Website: bh-photo
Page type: customer-info-address
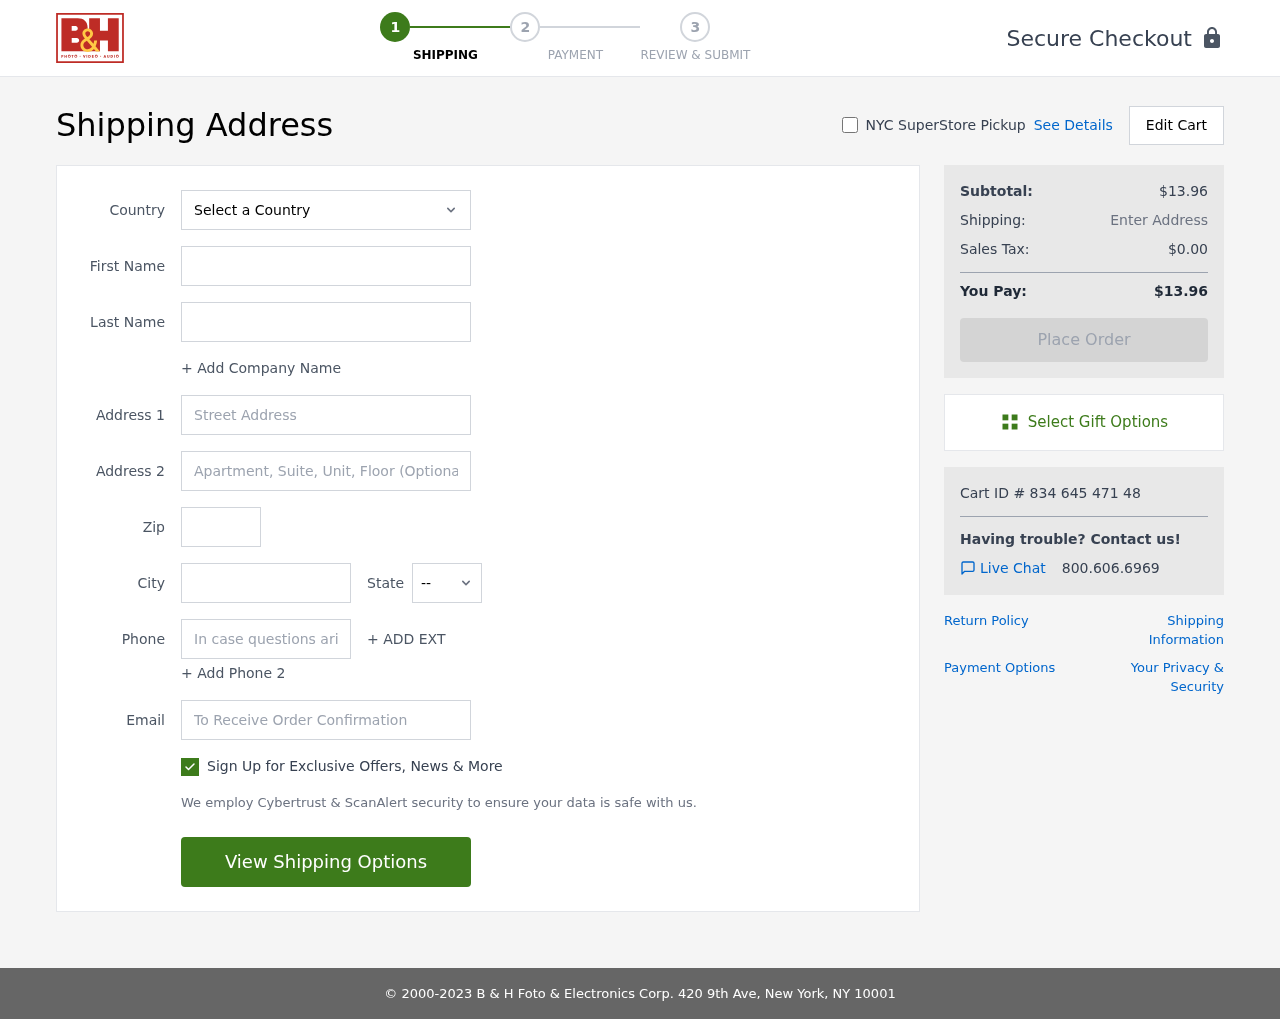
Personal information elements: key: PII_CITY
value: Wigginsfurt
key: PII_COUNTRY
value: United States
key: PII_EMAIL
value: billy_brown@gmail.com
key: PII_FIRSTNAME
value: Billy
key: PII_LASTNAME
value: Brown
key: PII_PHONE
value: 5506881060
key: PII_POSTCODE
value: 13946
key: PII_STATE_ABBR
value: MN
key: PII_STREET
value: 329 Craig Valleys Suite 565
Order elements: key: ORDER_SUBTOTAL
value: $13.96
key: ORDER_TAX
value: $0.00
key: ORDER_TOTAL
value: $13.96
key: ORDER_ID
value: Cart ID # 834 645 471 48